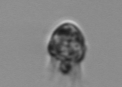
Label: Ciliophora